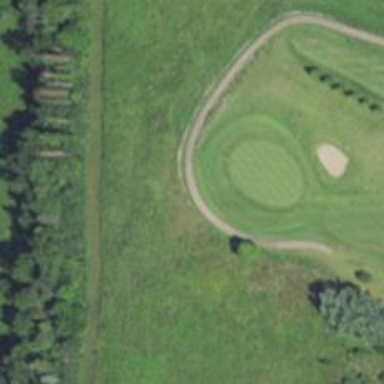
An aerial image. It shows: Well-maintained footway with grade1 tracktype. It resembles path in golf course.